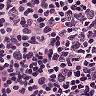
Metastatic tissue present: yes